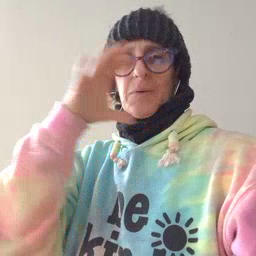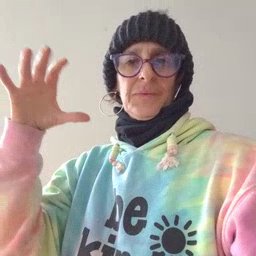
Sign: balloon